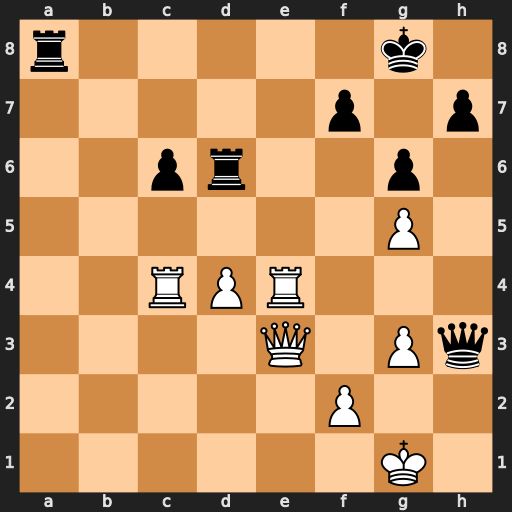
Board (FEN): r5k1/5p1p/2pr2p1/6P1/2RPR3/4Q1Pq/5P2/6K1
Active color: w
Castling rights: -
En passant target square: -
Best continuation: Re8+ Rxe8 Qxe8+